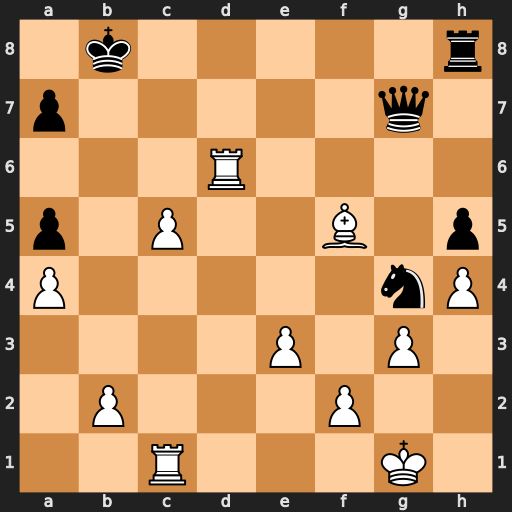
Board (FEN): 1k5r/p5q1/3R4/p1P2B1p/P5nP/4P1P1/1P3P2/2R3K1
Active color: w
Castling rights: -
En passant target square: -
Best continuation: c6 Qc7 Rd7 Ne5 Rxc7